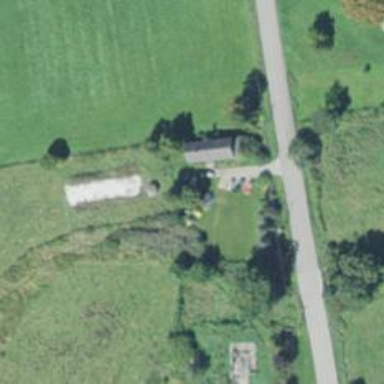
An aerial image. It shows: Simple house.